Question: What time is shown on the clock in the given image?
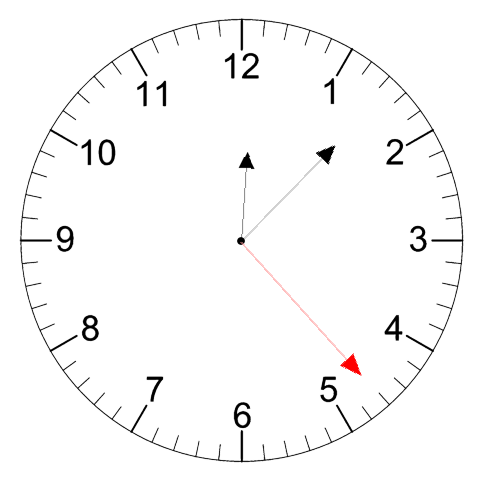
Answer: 12:07:23